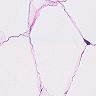
Metastatic tissue present: no